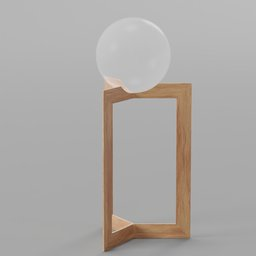
Label: decoration